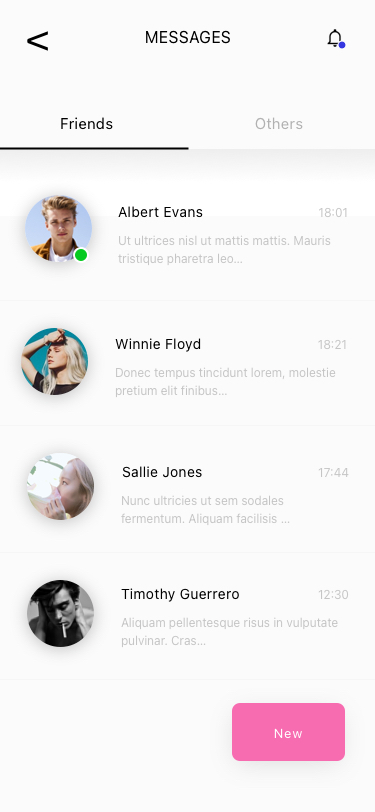
Text in this UI design:
18:01
18:21
17:44
12:30
Albert Evans
Winnie Floyd
Sallie Jones
Timothy Guerrero
Ut ultrices nisl ut mattis mattis. Mauris tristique pharetra leo…
Donec tempus tincidunt lorem, molestie pretium elit finibus…
Nunc ultricies ut sem sodales fermentum. Aliquam facilisis …
Aliquam pellentesque risus in vulputate pulvinar. Cras…
<
Friends
MESSAGES
Others